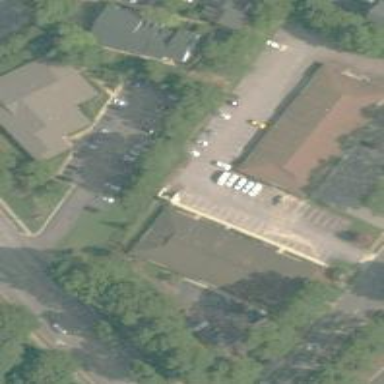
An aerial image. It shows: Commercial building.